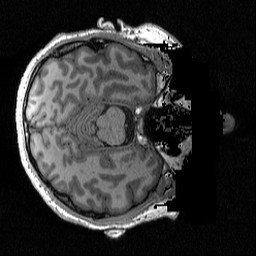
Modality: T1w
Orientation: axial
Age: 31
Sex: male
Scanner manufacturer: siemens
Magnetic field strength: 3 T
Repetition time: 2.3 s
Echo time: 0.00298 s